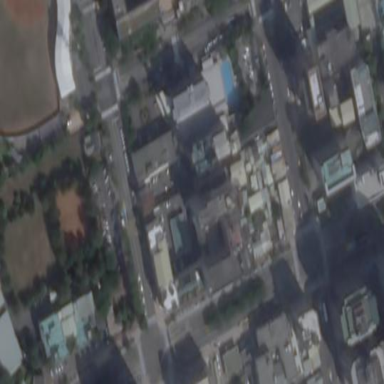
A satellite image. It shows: Police building.